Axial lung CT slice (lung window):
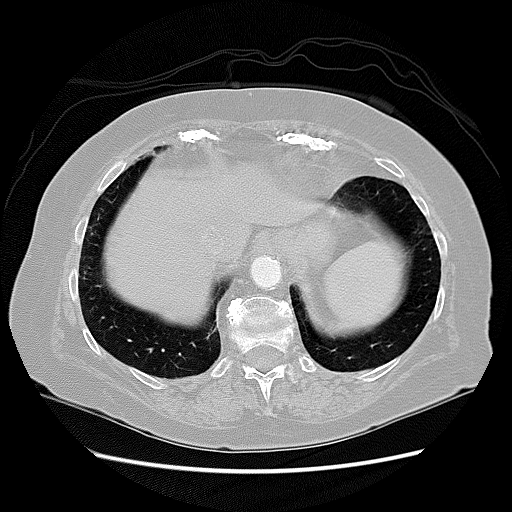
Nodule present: no